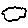
Label: cloud